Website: slack
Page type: billing-address
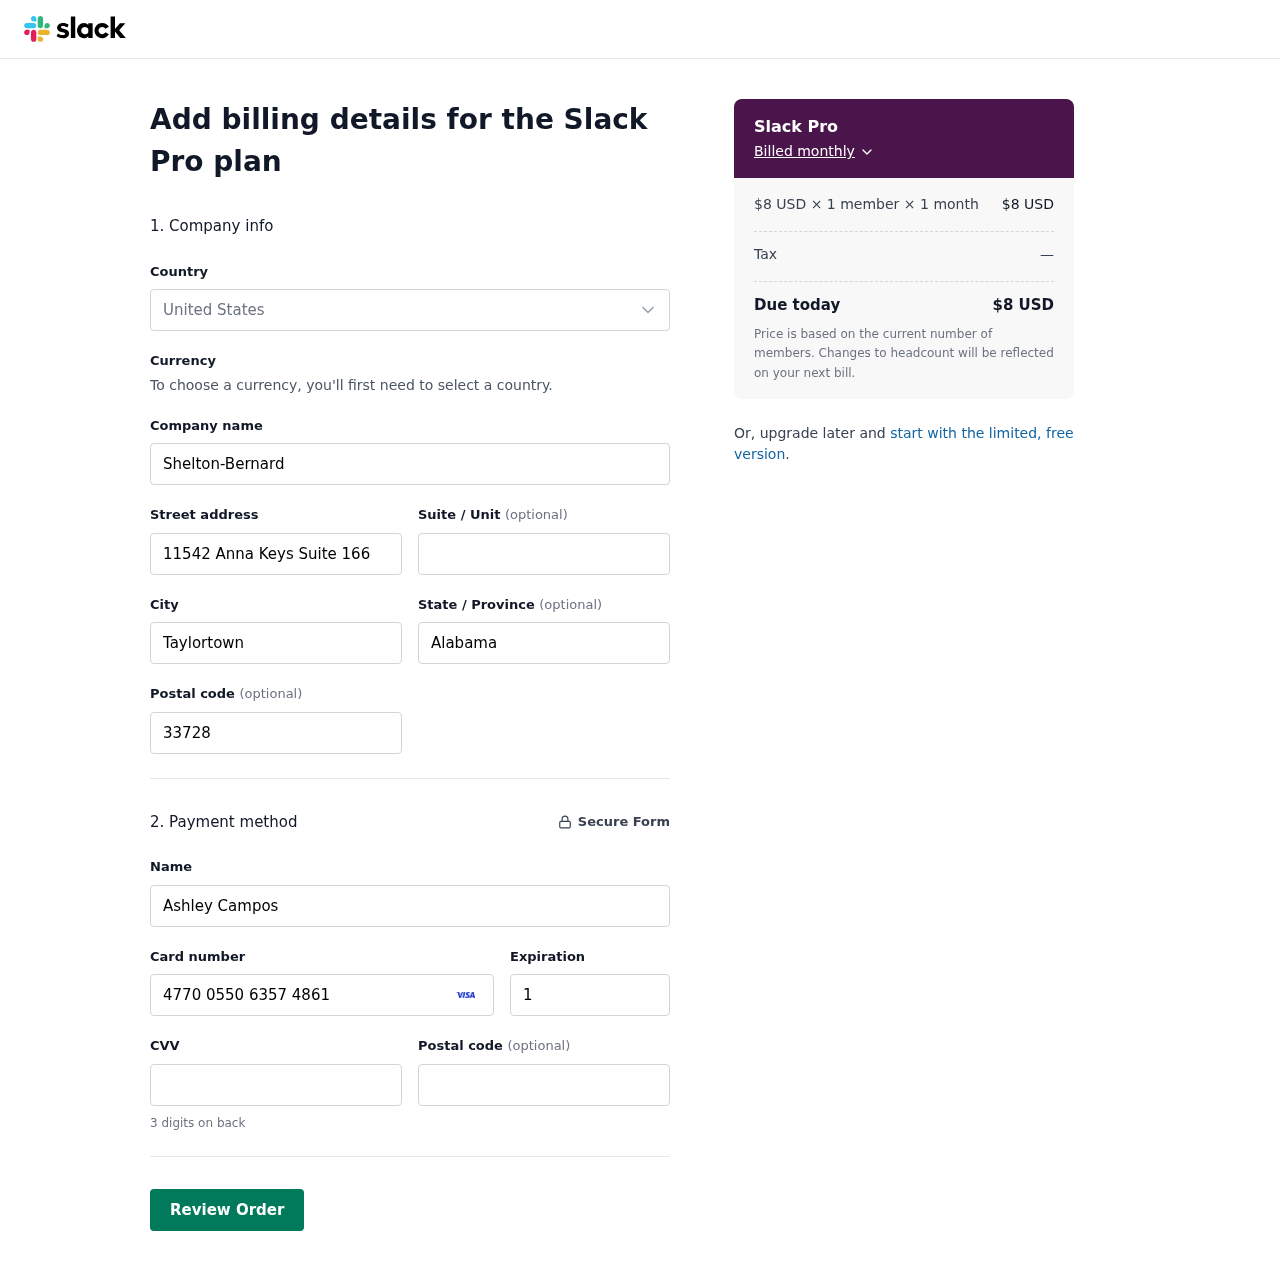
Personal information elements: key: PII_CARD_CVV
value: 748
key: PII_CARD_EXPIRY
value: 10/26
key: PII_CARD_NUMBER
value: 4770 0550 6357 4861
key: PII_CITY
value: Taylortown
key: PII_COMPANY
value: Shelton-Bernard
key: PII_COUNTRY
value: United States
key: PII_FULLNAME
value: Ashley Campos
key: PII_POSTCODE
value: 33728
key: PII_STATE
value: Alabama
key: PII_STREET
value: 11542 Anna Keys Suite 166
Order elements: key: ORDER_PLAN_PRICE
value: $8 USD
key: ORDER_NUM_MEMBERS
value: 1 member
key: ORDER_NUM_MONTHS
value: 1 month
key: ORDER_SUBTOTAL
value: $8 USD
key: ORDER_TAX
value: —
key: ORDER_TOTAL
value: $8 USD